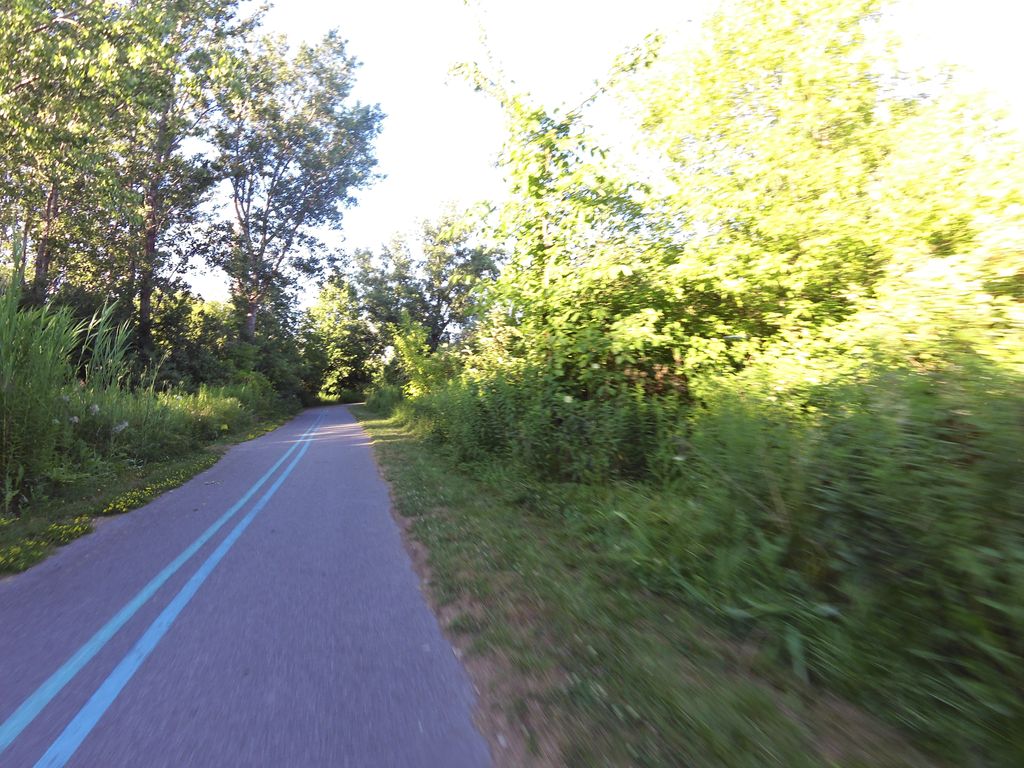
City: toronto